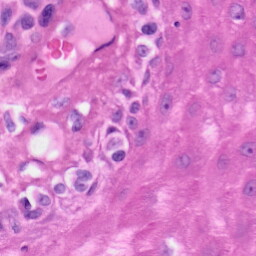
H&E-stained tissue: Skin